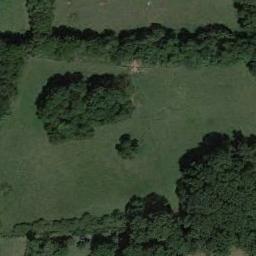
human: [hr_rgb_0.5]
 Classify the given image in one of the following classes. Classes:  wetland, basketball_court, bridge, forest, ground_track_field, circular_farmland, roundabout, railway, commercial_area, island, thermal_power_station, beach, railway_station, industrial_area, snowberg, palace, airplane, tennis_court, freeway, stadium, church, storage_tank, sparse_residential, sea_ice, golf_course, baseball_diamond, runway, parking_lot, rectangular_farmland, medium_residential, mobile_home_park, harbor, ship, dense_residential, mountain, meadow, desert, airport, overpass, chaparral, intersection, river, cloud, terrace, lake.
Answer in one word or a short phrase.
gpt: meadow